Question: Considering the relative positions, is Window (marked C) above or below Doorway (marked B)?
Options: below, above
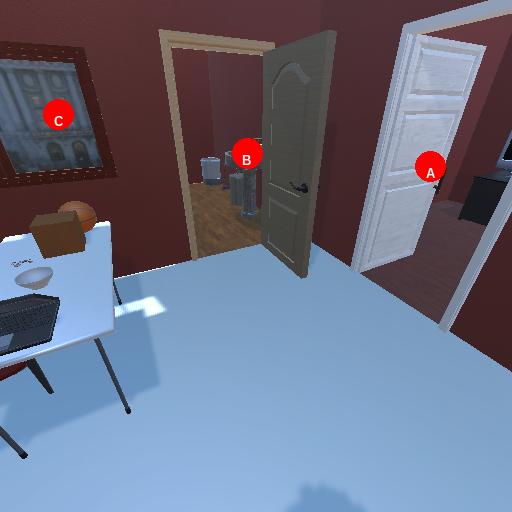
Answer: below